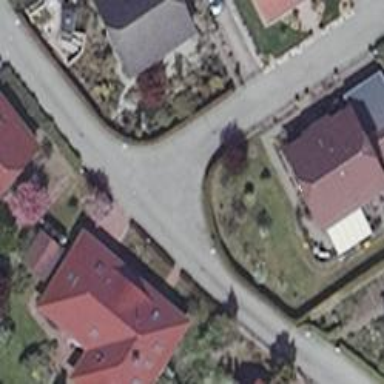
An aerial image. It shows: Living street.